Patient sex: F
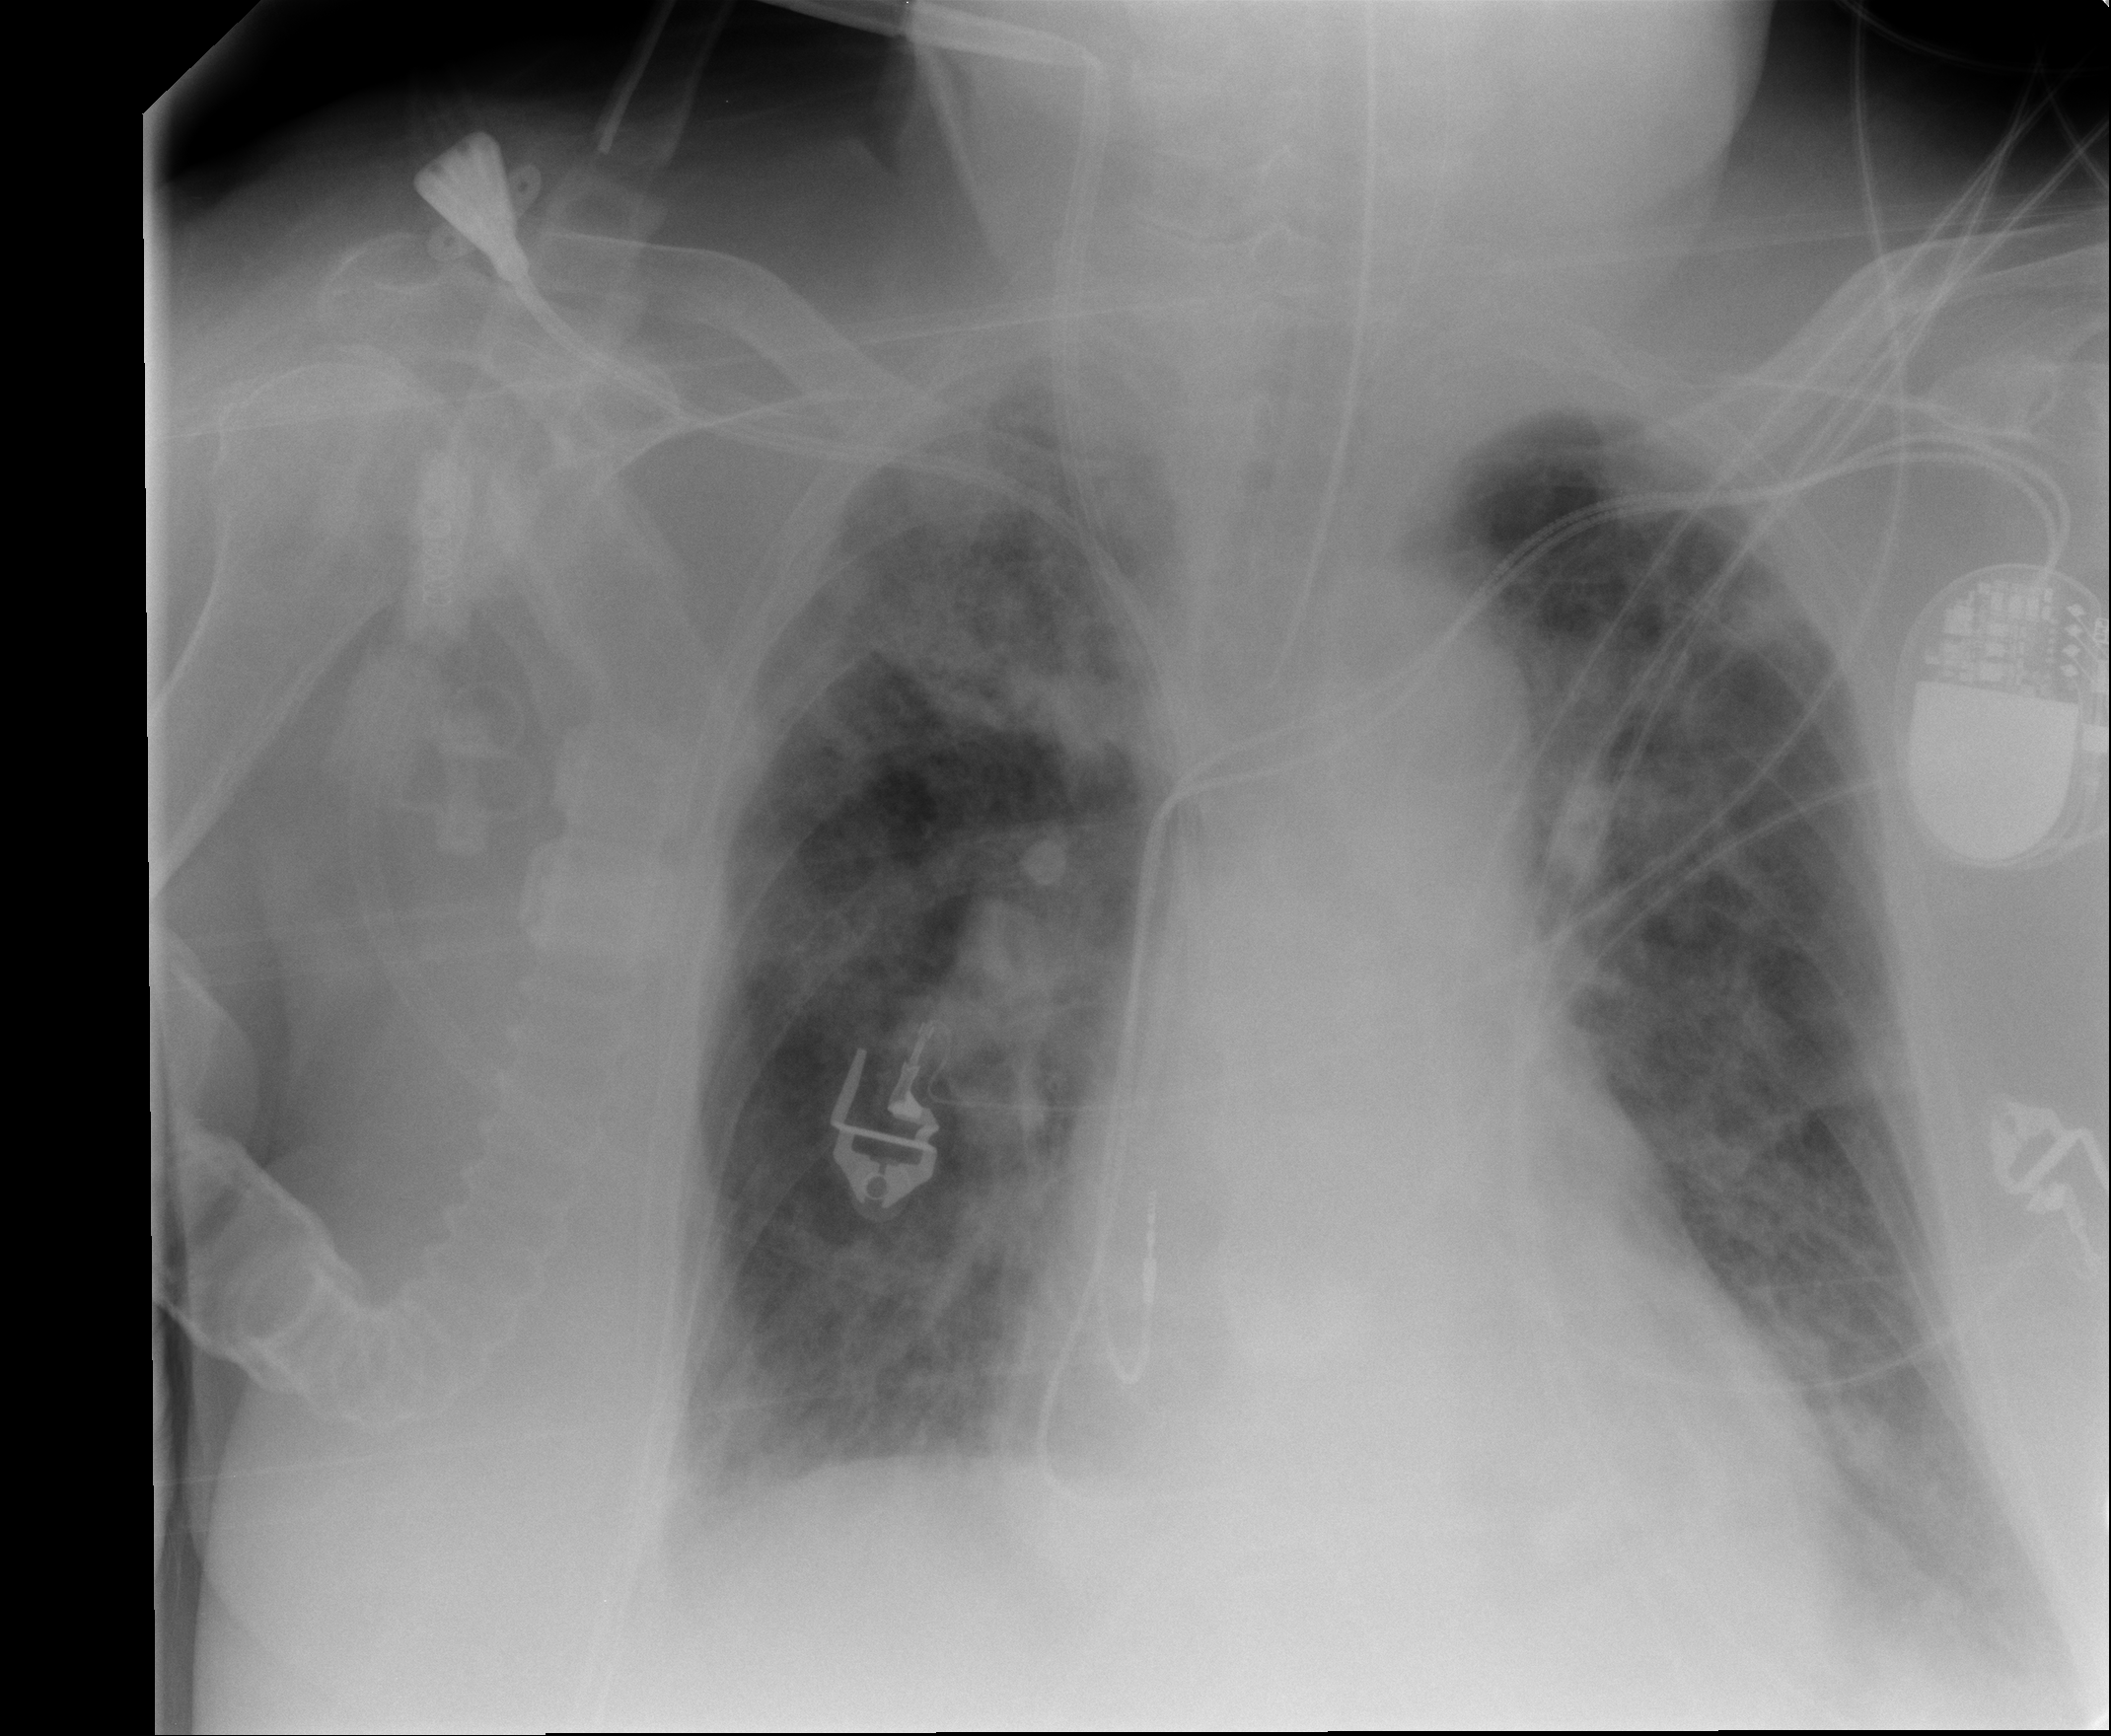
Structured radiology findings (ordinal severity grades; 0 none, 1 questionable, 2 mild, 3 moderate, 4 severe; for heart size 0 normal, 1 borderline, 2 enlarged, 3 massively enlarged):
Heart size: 0
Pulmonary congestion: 0
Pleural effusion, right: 0
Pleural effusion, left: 1
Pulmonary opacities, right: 2
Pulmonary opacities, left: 2
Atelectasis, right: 0
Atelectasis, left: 2